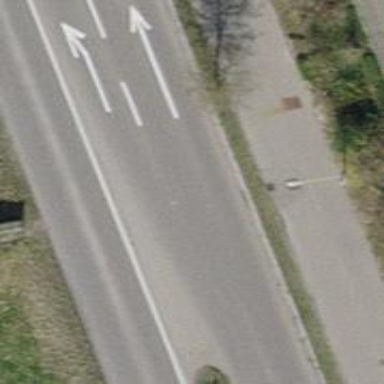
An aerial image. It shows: Asphalt road with separate sidewalks and separate cycleway. The road is classified as primary highway.